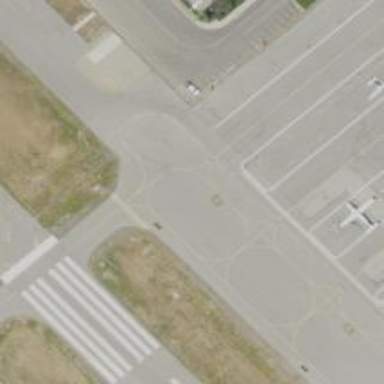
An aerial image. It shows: View of taxiway at the airport.